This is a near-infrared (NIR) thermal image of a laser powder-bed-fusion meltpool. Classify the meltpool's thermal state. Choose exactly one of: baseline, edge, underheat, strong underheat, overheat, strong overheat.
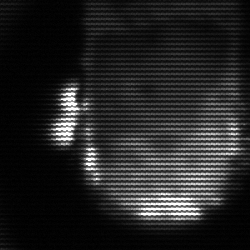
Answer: baseline